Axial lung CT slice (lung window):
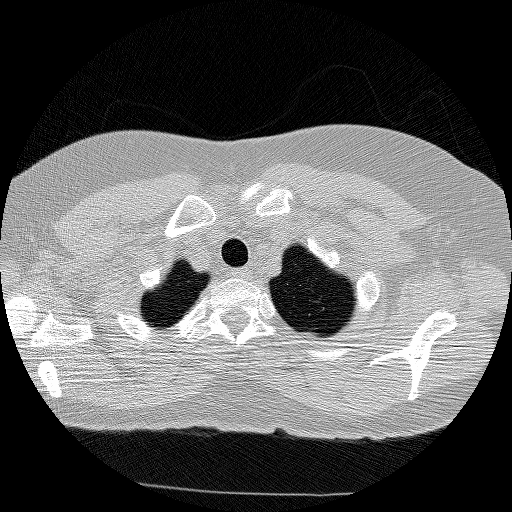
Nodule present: no